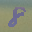
Label: 8